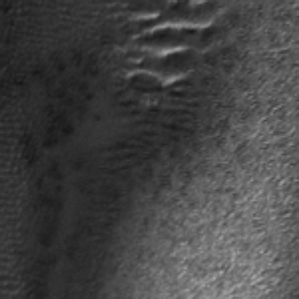
Label: frost